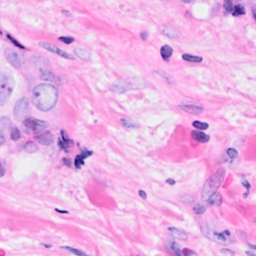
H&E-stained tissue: Breast